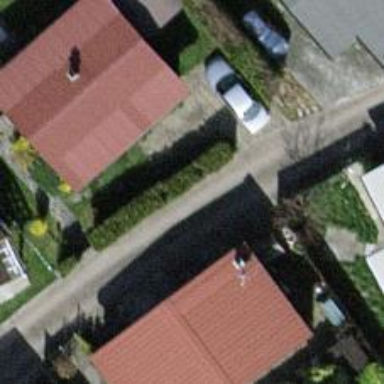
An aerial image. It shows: Residential road surfaced with paving stones.